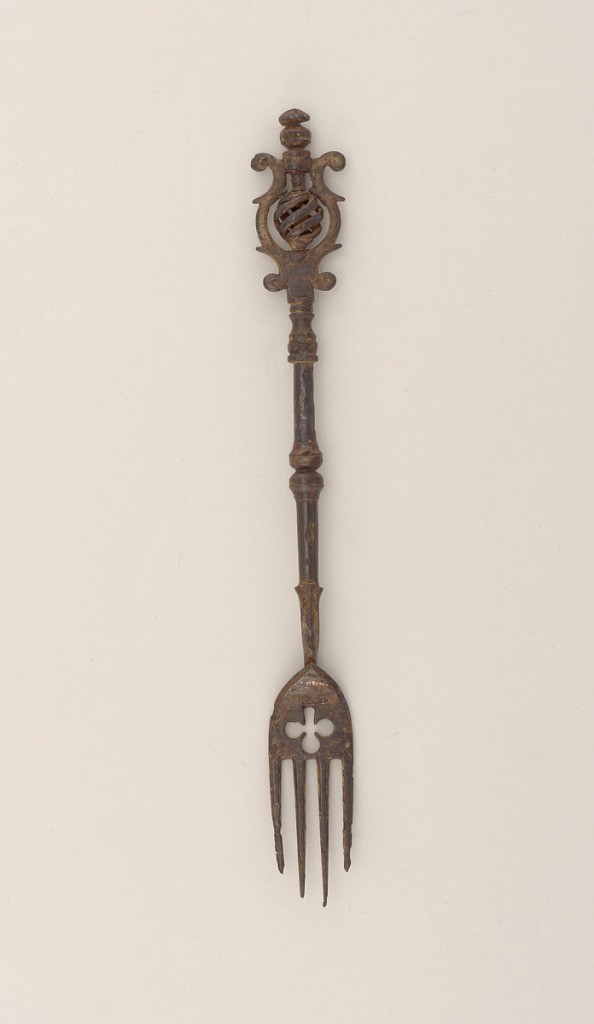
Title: Fork
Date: ca. 1550
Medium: Iron
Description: Four-tined fork, sloping shoulders. Neck pierced with trefoil. Scroll stem at neck, paired knops on cylindrical stem. Finial flat openwork scrolls surrounding movable openwork knop with loose bead inside.